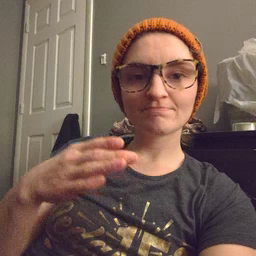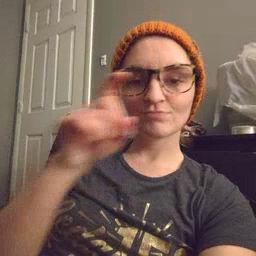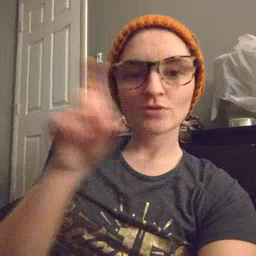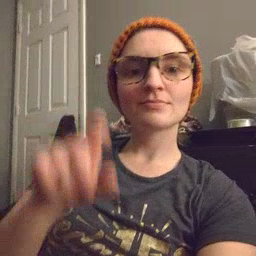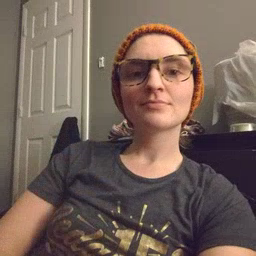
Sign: closet